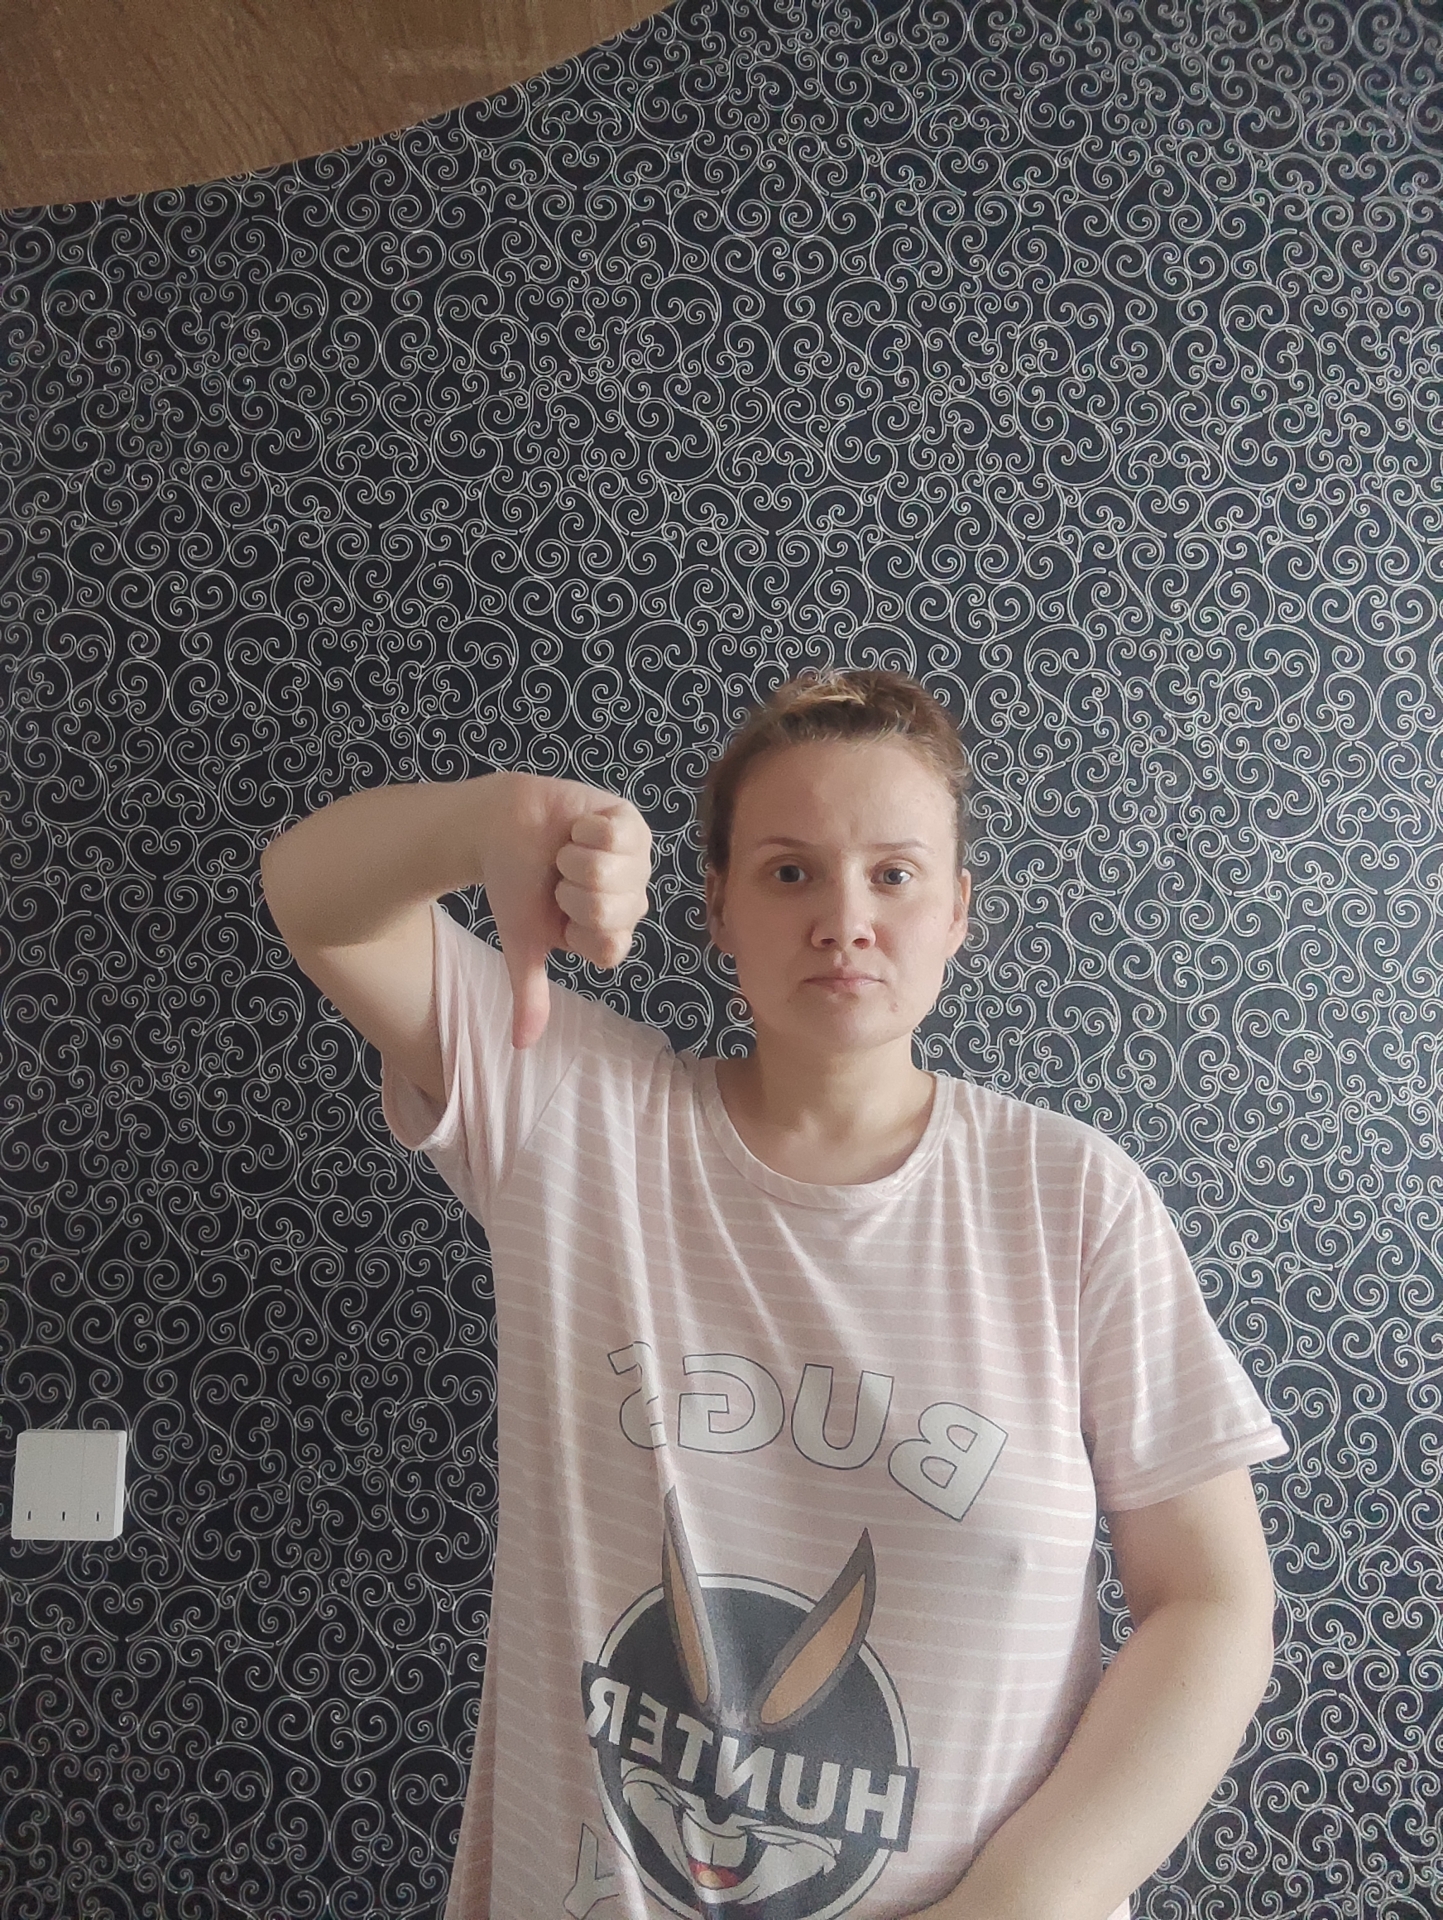
Label: clear